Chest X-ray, AP view. Patient: 68 years old, sex F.
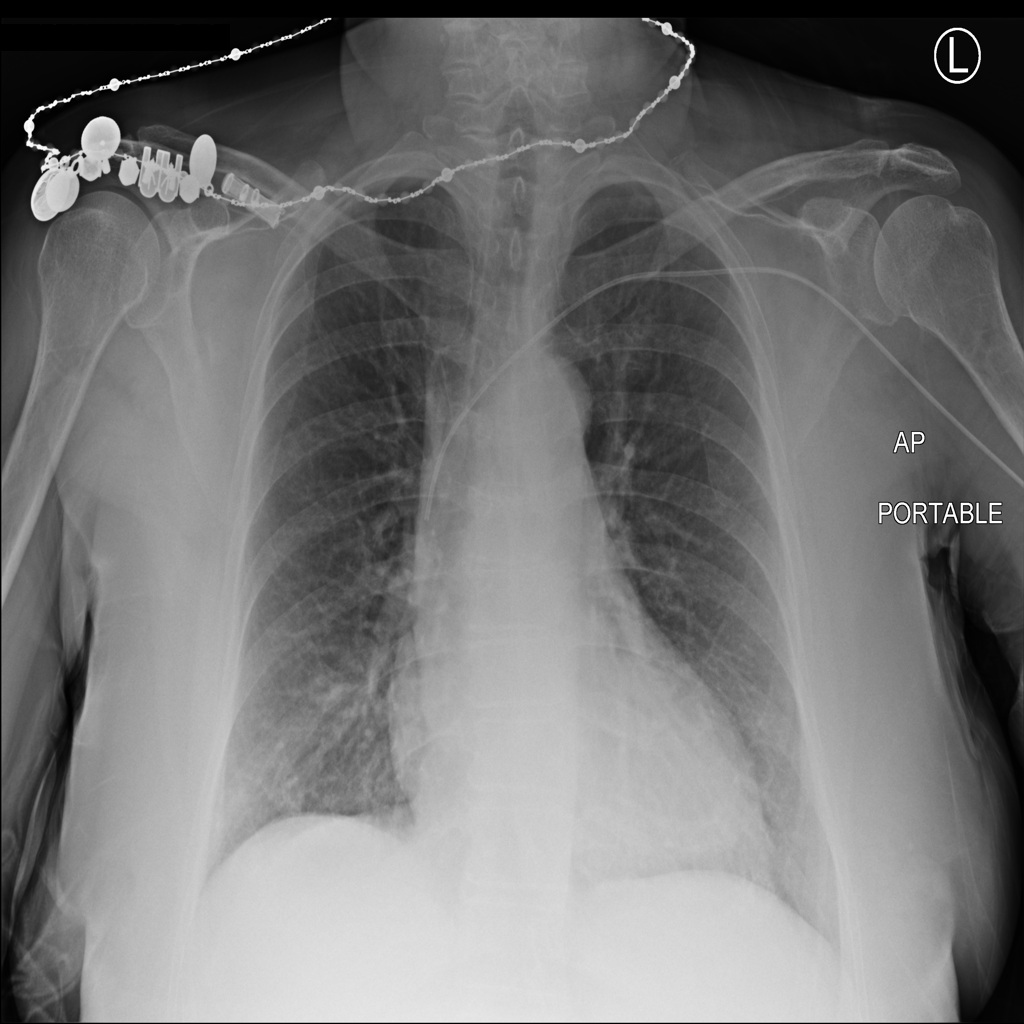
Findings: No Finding